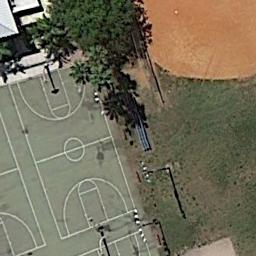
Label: basketball_court